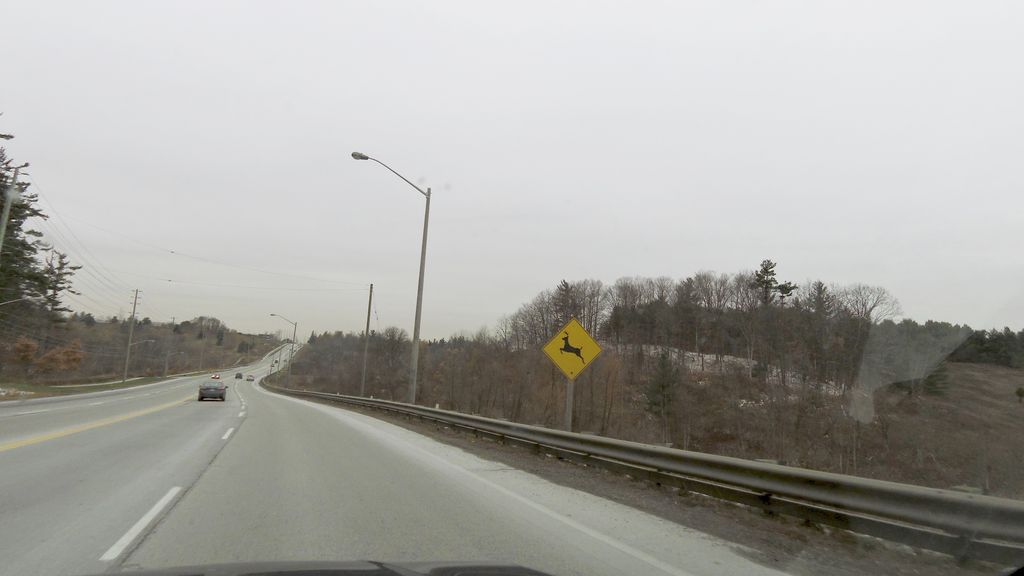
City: toronto